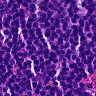
Metastatic tissue present: no